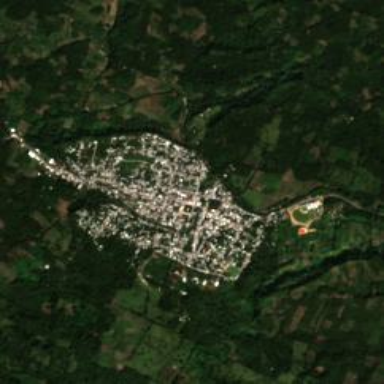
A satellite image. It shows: Town.